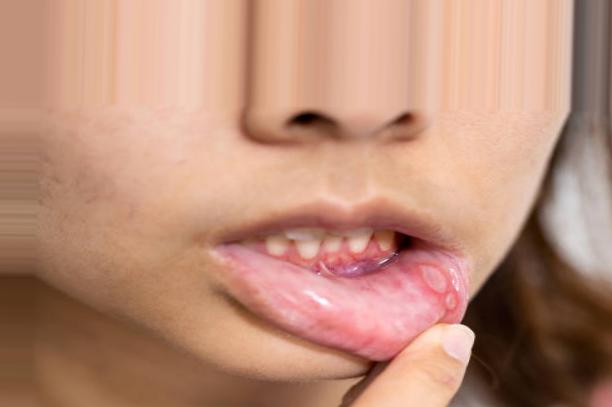
Condition: Mouth Ulcer